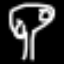
Label: mushroom